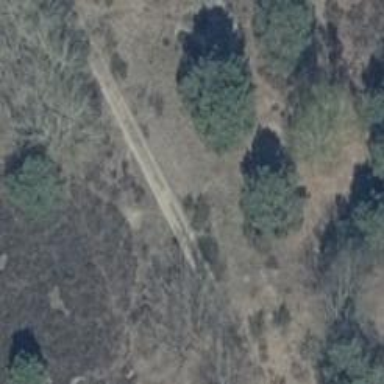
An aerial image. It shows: Gravel path with grade 4 track type.